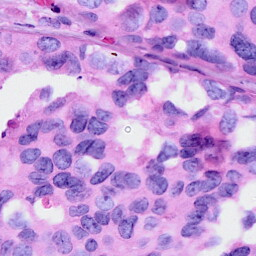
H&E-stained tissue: Breast